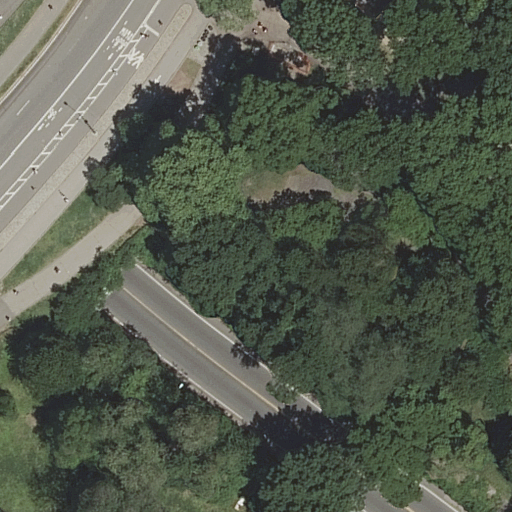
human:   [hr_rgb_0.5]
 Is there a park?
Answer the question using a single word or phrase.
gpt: yes

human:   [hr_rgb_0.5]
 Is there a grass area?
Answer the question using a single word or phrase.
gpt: yes

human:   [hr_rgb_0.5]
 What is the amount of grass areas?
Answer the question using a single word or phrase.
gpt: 1

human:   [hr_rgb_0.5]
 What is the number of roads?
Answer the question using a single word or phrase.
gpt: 14

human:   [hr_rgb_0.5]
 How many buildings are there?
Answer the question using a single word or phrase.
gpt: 0

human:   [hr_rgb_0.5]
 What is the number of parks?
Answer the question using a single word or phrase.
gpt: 1

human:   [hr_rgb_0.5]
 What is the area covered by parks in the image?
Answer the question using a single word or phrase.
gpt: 10627m2

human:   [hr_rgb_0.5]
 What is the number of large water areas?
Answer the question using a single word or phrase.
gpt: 0

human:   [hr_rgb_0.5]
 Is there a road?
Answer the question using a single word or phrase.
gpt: yes

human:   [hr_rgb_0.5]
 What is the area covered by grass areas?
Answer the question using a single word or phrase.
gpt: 10627m2

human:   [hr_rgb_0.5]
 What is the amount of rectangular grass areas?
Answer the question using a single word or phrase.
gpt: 1

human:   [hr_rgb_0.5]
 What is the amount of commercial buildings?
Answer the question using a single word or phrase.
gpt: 0

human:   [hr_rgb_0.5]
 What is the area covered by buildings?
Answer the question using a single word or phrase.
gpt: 0m2

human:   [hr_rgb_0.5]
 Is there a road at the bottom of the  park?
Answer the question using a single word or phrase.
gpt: yes

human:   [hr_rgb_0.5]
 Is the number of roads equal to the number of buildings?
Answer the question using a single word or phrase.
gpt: no

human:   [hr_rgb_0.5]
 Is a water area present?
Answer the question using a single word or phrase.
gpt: no

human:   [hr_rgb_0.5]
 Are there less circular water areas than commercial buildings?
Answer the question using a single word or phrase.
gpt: no

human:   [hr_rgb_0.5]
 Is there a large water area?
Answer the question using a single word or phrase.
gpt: no

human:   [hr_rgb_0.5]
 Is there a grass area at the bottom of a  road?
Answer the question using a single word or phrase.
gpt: no

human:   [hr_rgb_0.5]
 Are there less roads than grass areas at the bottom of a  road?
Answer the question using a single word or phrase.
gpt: no

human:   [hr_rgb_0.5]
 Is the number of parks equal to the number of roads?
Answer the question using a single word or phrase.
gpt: no

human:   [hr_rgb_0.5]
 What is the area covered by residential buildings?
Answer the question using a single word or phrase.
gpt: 0m2

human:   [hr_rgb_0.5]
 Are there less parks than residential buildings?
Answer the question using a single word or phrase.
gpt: no

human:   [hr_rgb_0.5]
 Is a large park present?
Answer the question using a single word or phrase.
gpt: yes

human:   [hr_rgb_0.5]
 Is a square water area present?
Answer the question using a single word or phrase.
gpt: no

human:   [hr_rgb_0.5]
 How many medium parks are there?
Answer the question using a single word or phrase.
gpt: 0

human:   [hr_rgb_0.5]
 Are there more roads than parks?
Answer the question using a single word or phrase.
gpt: yes

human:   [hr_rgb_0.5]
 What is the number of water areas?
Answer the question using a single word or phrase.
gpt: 0

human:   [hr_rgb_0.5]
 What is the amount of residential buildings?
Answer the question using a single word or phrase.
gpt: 0

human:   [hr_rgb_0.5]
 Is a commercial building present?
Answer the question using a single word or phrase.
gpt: no

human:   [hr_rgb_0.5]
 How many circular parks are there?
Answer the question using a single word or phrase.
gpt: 0

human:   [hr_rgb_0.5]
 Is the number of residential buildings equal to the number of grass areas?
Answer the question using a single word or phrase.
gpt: no

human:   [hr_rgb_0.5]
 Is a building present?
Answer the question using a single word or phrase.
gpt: no

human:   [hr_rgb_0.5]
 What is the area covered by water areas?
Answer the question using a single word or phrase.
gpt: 0m2

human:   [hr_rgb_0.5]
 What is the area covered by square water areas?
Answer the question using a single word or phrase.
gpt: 0m2

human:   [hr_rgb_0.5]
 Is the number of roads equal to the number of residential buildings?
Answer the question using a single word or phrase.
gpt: no

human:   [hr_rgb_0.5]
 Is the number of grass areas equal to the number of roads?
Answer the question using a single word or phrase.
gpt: no

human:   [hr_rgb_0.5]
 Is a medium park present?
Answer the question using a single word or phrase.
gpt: no

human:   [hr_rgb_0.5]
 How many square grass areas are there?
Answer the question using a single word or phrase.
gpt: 0

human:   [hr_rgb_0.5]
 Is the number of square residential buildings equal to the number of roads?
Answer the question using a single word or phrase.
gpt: no

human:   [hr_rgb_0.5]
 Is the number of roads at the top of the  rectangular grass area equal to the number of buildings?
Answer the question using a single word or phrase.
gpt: no

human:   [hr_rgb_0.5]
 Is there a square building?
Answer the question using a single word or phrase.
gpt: no

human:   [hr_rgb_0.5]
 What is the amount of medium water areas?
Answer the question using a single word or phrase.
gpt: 0

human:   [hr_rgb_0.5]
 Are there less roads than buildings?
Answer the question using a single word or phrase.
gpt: no

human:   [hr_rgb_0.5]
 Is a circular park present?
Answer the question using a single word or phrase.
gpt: no

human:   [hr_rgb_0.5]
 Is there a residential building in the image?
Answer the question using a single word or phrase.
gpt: no

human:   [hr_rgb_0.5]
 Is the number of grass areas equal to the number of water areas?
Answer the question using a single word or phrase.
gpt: no

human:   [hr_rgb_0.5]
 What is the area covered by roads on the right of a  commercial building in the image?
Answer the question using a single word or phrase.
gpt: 0m2

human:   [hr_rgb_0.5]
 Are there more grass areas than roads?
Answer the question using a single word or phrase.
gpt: no

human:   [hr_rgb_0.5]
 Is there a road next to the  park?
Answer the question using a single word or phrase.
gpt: yes

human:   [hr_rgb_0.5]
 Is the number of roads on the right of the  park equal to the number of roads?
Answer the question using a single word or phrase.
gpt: no

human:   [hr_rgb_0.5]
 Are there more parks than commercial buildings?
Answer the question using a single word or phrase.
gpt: yes

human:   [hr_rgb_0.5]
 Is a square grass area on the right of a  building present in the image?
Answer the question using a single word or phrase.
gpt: no

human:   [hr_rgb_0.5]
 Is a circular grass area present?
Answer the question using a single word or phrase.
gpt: no

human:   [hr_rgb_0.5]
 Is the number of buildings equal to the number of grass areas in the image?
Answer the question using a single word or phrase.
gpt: no

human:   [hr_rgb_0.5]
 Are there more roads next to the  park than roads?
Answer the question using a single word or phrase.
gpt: no

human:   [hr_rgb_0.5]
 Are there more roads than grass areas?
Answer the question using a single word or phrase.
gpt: yes

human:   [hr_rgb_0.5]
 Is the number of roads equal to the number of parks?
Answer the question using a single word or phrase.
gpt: no

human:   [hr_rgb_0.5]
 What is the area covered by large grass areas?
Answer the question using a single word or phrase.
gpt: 10627m2

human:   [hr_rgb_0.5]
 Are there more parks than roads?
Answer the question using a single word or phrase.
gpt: no

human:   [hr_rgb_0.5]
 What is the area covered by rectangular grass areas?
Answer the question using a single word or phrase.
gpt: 10627m2

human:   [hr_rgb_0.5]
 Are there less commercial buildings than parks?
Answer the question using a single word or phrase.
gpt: yes

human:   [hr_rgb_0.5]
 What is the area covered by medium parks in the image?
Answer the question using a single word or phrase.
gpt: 0m2

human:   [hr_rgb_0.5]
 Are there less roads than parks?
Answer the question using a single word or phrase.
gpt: no